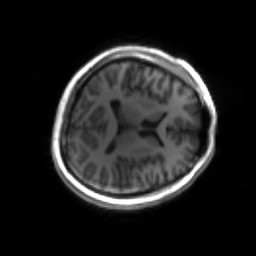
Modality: inplaneT1
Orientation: axial
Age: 25
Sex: male
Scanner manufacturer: siemens
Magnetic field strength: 3 T
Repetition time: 1.2 s
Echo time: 0.00251 s